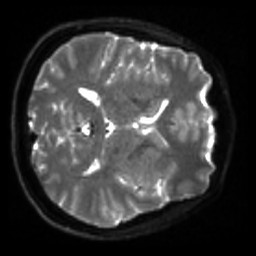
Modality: sbref
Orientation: axial
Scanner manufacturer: siemens
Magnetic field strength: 3 T
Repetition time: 4 s
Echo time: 0.0594 s